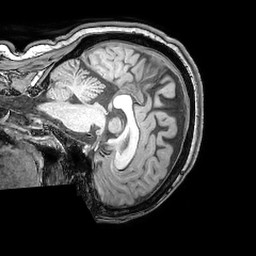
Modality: T1w
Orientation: sagittal
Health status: ill
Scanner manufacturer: philips
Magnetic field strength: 3 T
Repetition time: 0.007 s
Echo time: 0.0035 s